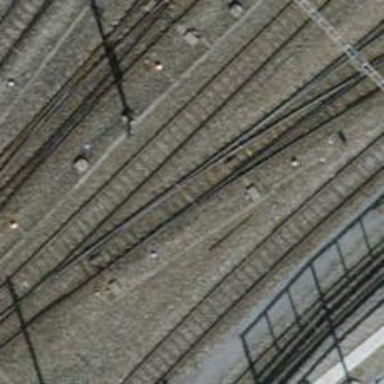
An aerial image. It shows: Railway switch.